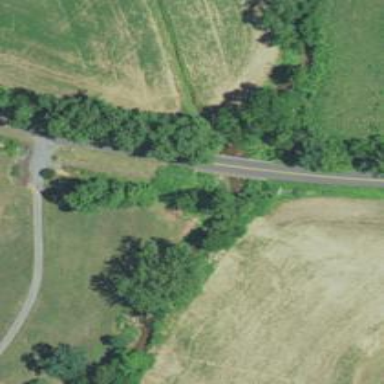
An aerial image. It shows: Tertiary road passing over bridge.